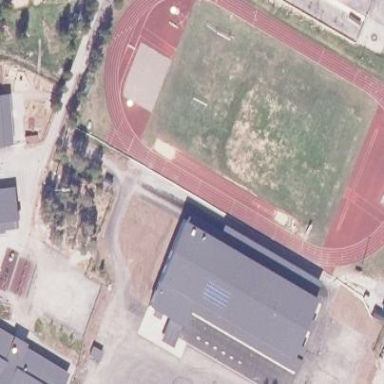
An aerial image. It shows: Track located within leisure land area.